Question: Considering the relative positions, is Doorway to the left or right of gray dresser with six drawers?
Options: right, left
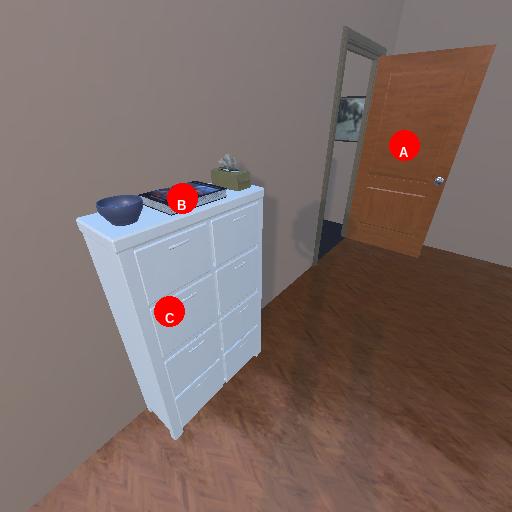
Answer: right